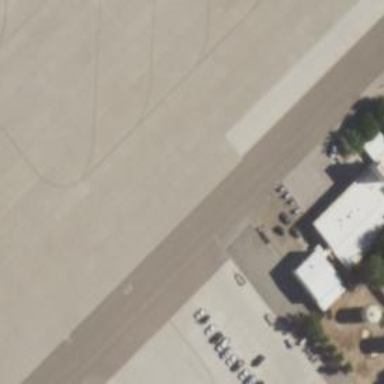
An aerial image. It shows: Image of taxiway at airport.